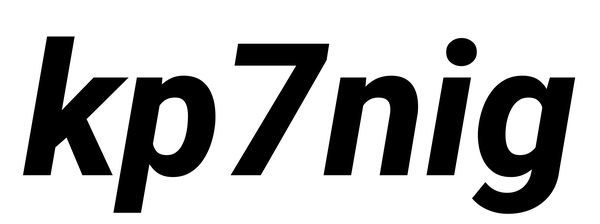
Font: Roboto-Italic_ExtraBold_Italic